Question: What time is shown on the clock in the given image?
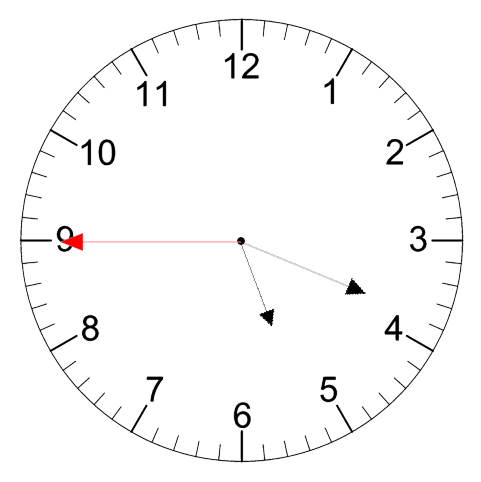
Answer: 05:18:45